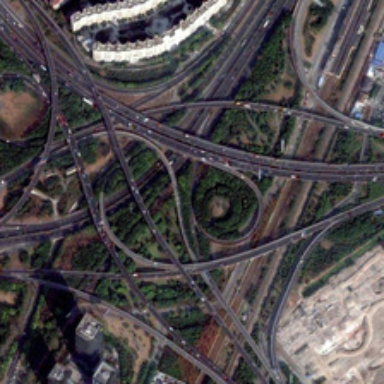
There are roads, grassland buildings and trees .